Question: I have a problem with my CSS styling. For some reasons the 'Text1', 'Text2', 'Text3' and 'Text4' are overlapping with the content and not appear. Could u help me please? I need them to be to the right of the checkboxes.

Here is my code
HTML
'''
<div ID="campaignDiv" runat="server" >
<ul>
<li>
Text1
<input type="checkbox" id="1" value="1"/>
<label for="1"></label>
</li>
<li>
Text2
<input type="checkbox" id="2" value="2"/>
<label for="2"></label>
</li>
<li>
Text3
<input type="checkbox" id="3" value="3"/>
<label for="3"></label>
</li>
<li>
Text4
<input type="checkbox" id="4" value="4"/>
<label for="4"></label>
</li>
</ul>
</div>
'''
CSS
'''
#DropdownSeviceLink {
float: right;
margin-right: 10px;
}
a#DropdownServiceLink:visited {
color: inherit;
}
#campaignDiv {
background-color: #374954;
width: 200px;
height: 150px;
padding-bottom: 10px;
position:relative;
top: 40px;
right: 0;
}
#campaignDiv ul {
color: #fff;
list-style: none;
overflow: auto;
padding-left:5px;
}
#campaignDiv input[type=checkbox] {
visibility: hidden;
}
#campaignDiv input[type=checkbox]:checked + label {
left: 60px;
background: #26ca28;
}
#campaignDiv li {
width: 100px;/*120*/
height: 25px;/*40*/
background: #333;
margin: 13px 0px;/*20px 60px*/
border-radius: 50px;
position: relative;
}
#campaignDiv li:before {
content: 'On';
position: absolute;
top: 5px;/*12*/
left: 13px;
height: 2px;
color: #26ca28;
font-size: 16px;
}
#campaignDiv li:after {
content: 'Off';
position: absolute;
top: 5px;/*12*/
left: 71px;/*84*/
height: 2px;
color: #111;
font-size: 16px;
}
#campaignDiv li label {
display: block;
width: 36px;/*52*/
height: 18px;/*22*/
border-radius: 50px;
-webkit-transition: all .5s ease;
-moz-transition: all .5s ease;
-o-transition: all .5s ease;
-ms-transition: all .5s ease;
transition: all .5s ease;
cursor: pointer;
position: absolute;
top: 4px;/*9*/
z-index: 1;
left: 12px;
background: #ddd;
}
'''
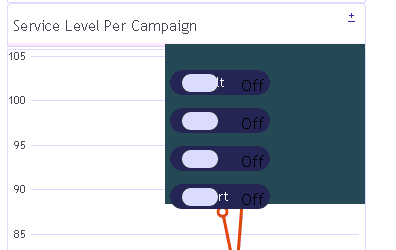
Answer: Here is the answer.
I added all "Text1" "Text2" etc in a '<span>' tag and then styled them with 'margin-left:110px.'
HTML
'''
<div ID="campaignDiv" runat="server" >
<ul>
<li>
<span class="texts">Text1</span>
<input type="checkbox" id="1" value="1"/>
<label for="1"></label>
</li>
<li>
<span class="texts">Text2</span>
<input type="checkbox" id="2" value="2"/>
<label for="2"></label>
</li>
<li>
<span class="texts">Text3</span>
<input type="checkbox" id="3" value="3"/>
<label for="3"></label>
</li>
<li>
<span class="texts">Text4</span>
<input type="checkbox" id="4" value="4"/>
<label for="4"></label>
</li>
</ul>
</div>
'''
CSS
'''
.texts
{
margin-left:110px;
}
#DropdownSeviceLink {
float: right;
margin-right: 10px;
}
a#DropdownServiceLink:visited {
color: inherit;
}
#campaignDiv {
background-color: #374954;
width: 200px;
height: 150px;
padding-bottom: 10px;
position:relative;
top: 40px;
right: 0;
}
#campaignDiv ul {
color: #fff;
list-style: none;
overflow: auto;
padding-left:5px;
}
#campaignDiv input[type=checkbox] {
visibility: hidden;
}
#campaignDiv input[type=checkbox]:checked + label {
left: 60px;
background: #26ca28;
}
#campaignDiv li {
width: 100px;/*120*/
height: 25px;/*40*/
background: #333;
margin: 13px 0px;/*20px 60px*/
border-radius: 50px;
position: relative;
}
#campaignDiv li:before {
content: 'On';
position: absolute;
top: 5px;/*12*/
left: 13px;
height: 2px;
color: #26ca28;
font-size: 16px;
}
#campaignDiv li:after {
content: 'Off';
position: absolute;
top: 5px;/*12*/
left: 71px;/*84*/
height: 2px;
color: #111;
font-size: 16px;
}
#campaignDiv li label {
display: block;
width: 36px;/*52*/
height: 18px;/*22*/
border-radius: 50px;
-webkit-transition: all .5s ease;
-moz-transition: all .5s ease;
-o-transition: all .5s ease;
-ms-transition: all .5s ease;
transition: all .5s ease;
cursor: pointer;
position: absolute;
top: 4px;/*9*/
z-index: 1;
left: 12px;
background: #ddd;
}
'''